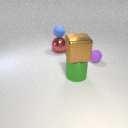
large green metal cylinder below large brown metal cube